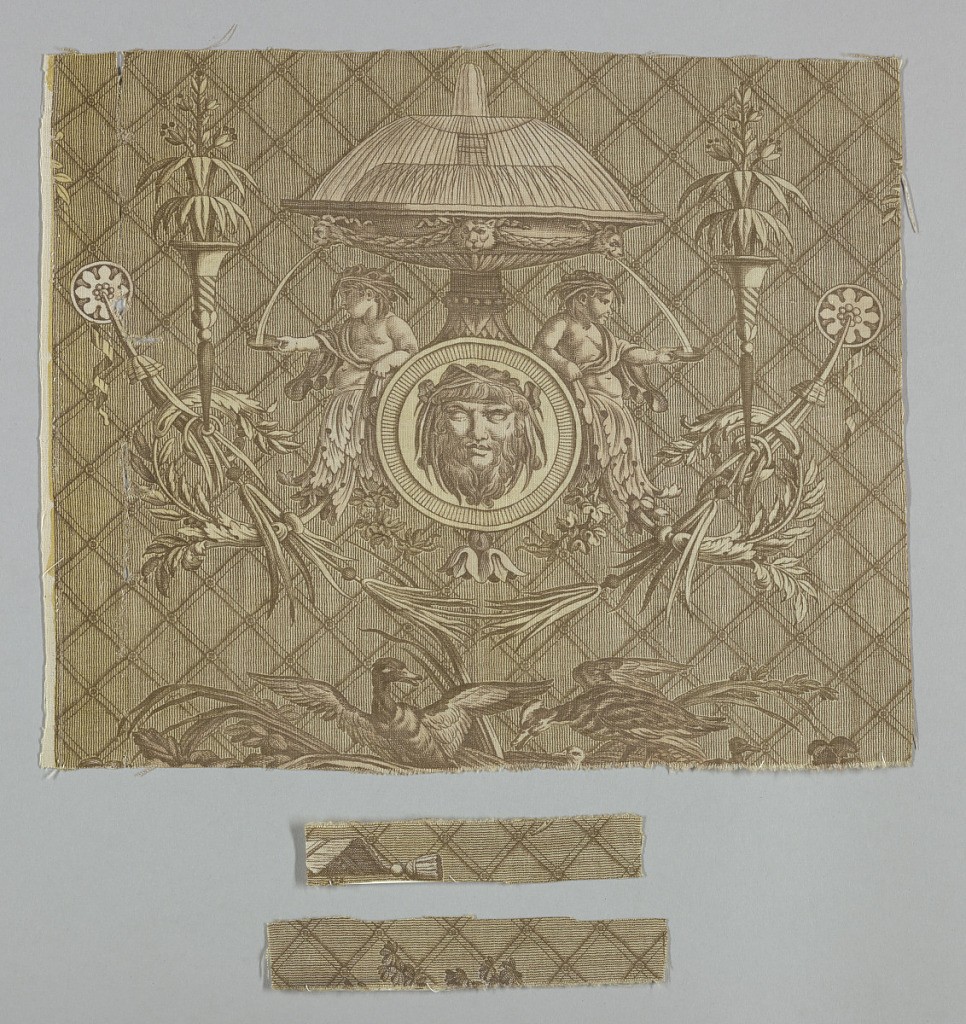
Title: Le loup et l'agneau
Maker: Jean-Baptiste Huët, French, 1745–1811
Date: ca. 1802
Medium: cotton Technique: printed on plain weave
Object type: Fragment
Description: Brown and yellow fragment shows a fountain with two putti underneath collecting water in a shallow dish. The lower half of their bodies terminates in a scroll-like shape. Along the bottom edge are several ducks with reeds.